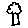
Label: tree